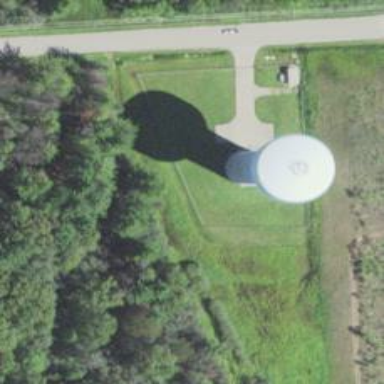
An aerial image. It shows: Water tower that is man-made.